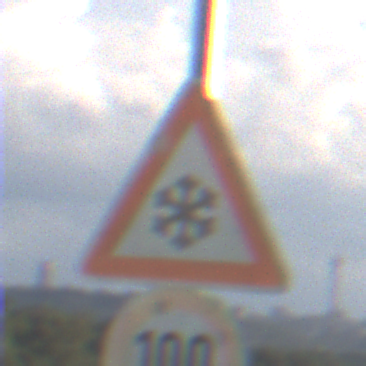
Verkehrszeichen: SchneeOderEisglaette
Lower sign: Geschwindigkeit100
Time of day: MorningAfternoon
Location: Outdoor (Nature)
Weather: PartlyCloudy
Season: NotSpecified
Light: Natural